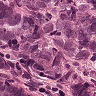
Metastatic tissue present: yes